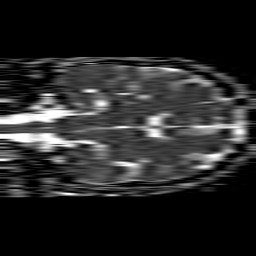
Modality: ADC
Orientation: coronal
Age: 44
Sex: female
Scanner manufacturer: philips
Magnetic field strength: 1.5 T
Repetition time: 4.6 s
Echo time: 0.09059 s